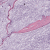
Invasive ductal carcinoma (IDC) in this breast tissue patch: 1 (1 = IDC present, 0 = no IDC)